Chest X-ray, PA view. Patient: 43 years old, sex F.
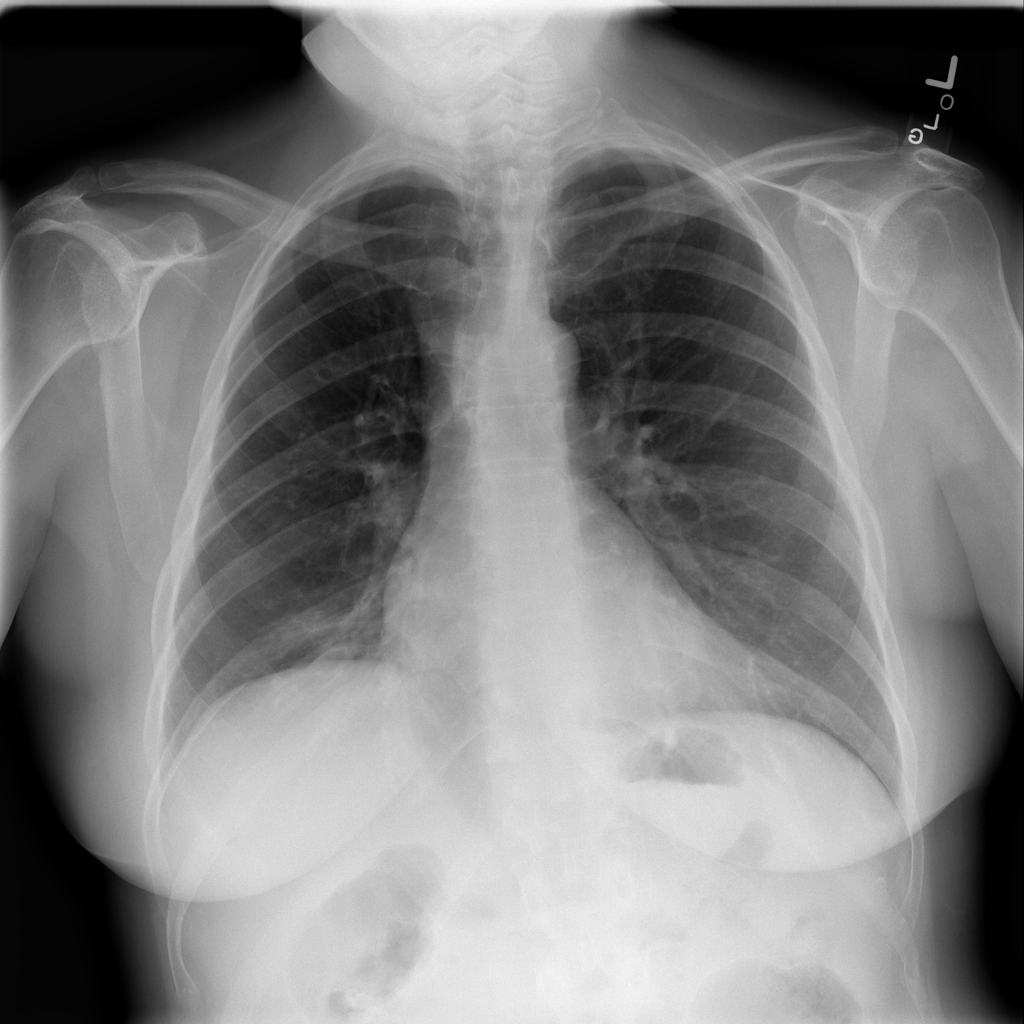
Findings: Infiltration